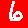
Digit: 6